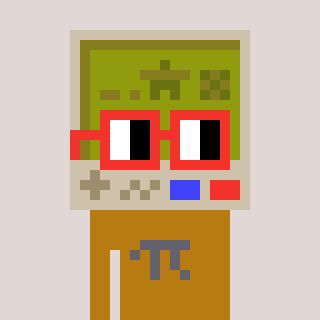
a pixel art character with square red glasses, a gameboy-shaped head and a gold-colored body on a warm background